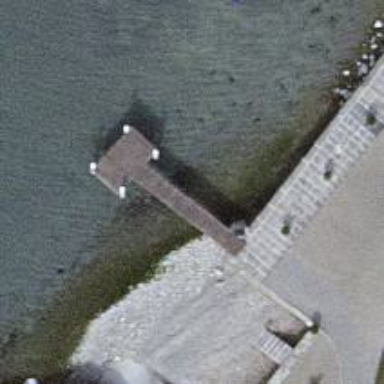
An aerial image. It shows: Man-made pier.